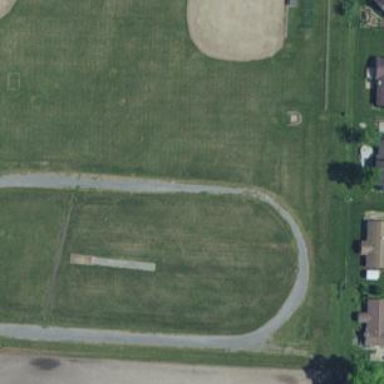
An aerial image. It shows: Gravel track in leisure land area.